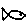
Label: fish